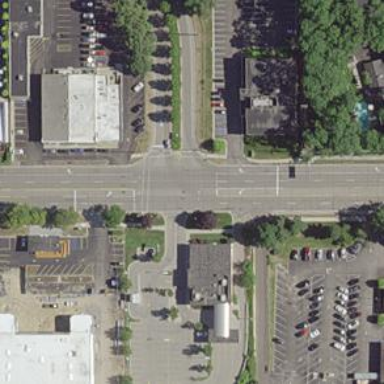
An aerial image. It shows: Marked road crossing.